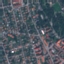
Label: Residential